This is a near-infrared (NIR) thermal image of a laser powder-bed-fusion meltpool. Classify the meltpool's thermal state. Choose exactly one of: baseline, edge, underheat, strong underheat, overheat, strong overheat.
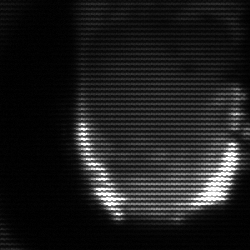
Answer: baseline